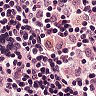
Metastatic tissue present: no